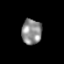
Tissue: prostate
Cell type: T cells
Senescence score: 0.3073
Nuclear area (px): 500
Mean DAPI intensity: 140.75